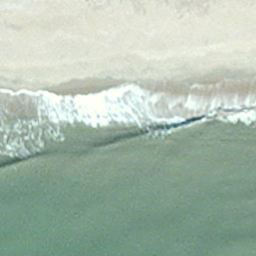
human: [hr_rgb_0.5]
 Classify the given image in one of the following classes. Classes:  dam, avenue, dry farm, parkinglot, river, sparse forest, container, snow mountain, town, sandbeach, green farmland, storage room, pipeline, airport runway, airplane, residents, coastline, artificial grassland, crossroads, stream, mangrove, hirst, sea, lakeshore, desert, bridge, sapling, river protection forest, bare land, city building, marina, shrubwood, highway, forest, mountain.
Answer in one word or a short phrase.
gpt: coastline